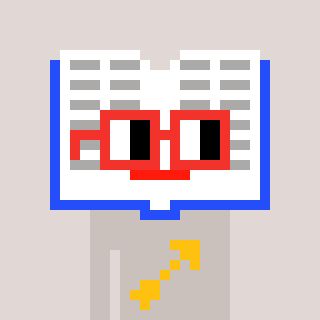
a pixel art character with square red glasses, a dictionary-shaped head and a foggrey-colored body on a warm background